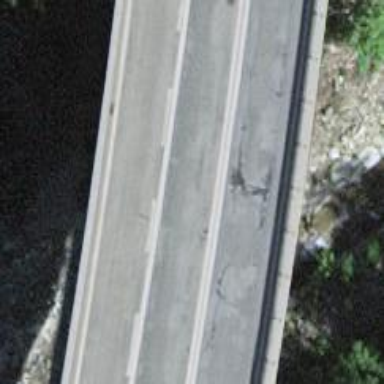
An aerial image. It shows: Primary highway bridge with asphalt surface.